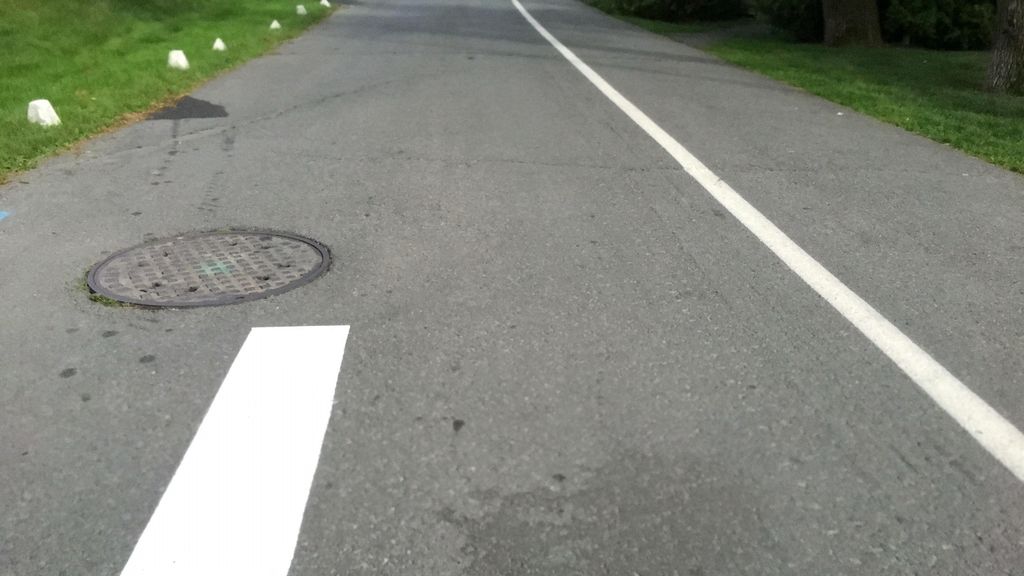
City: montreal